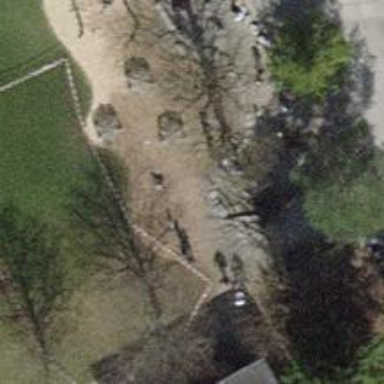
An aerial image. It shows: Dinosaur-themed playground featuring springy equipment.